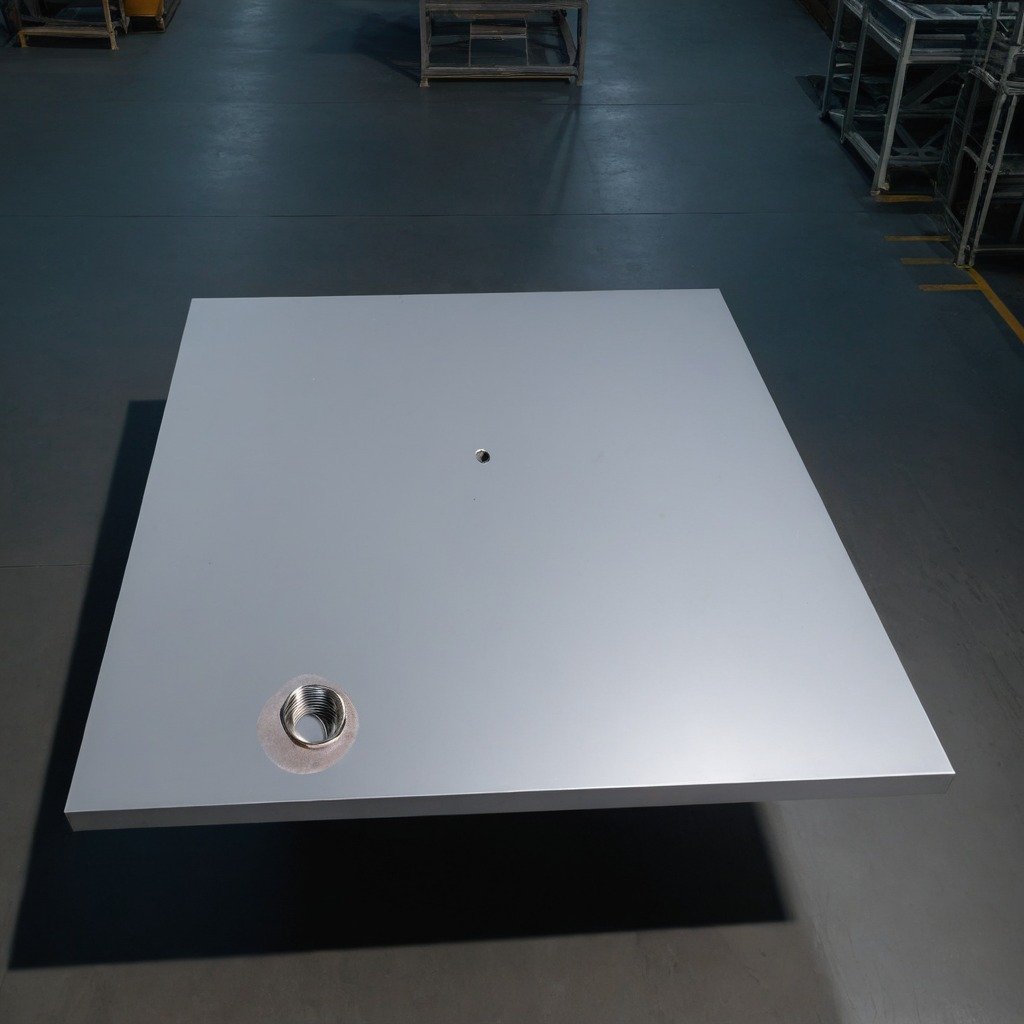
A metal nut is lying on the tabletop.